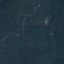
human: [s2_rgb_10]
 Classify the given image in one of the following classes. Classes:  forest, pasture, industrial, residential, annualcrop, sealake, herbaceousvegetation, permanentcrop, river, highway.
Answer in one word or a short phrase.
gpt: Forest